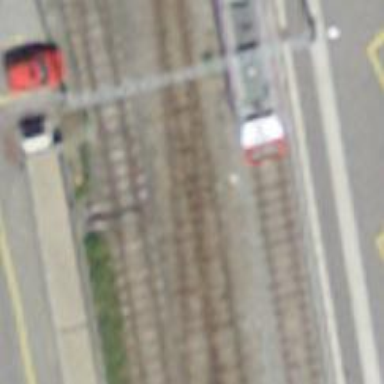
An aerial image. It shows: Railway switch.